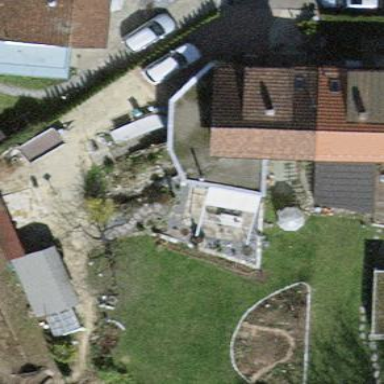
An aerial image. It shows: Semidetached house.